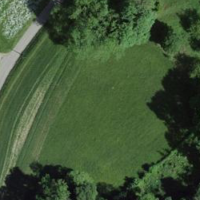
EUNIS habitat code: 25
Species observed at this site:
Aegopodium podagraria